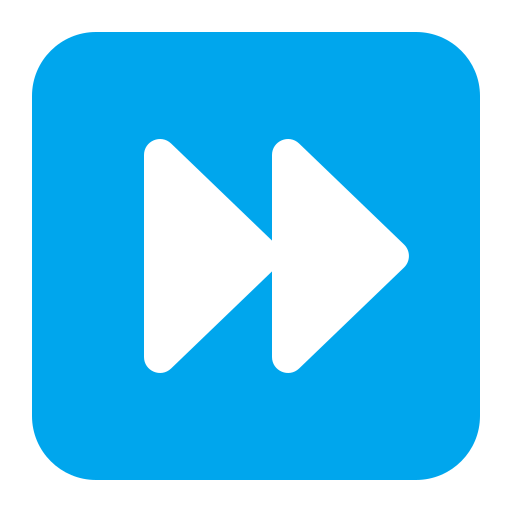
fast forward button flat